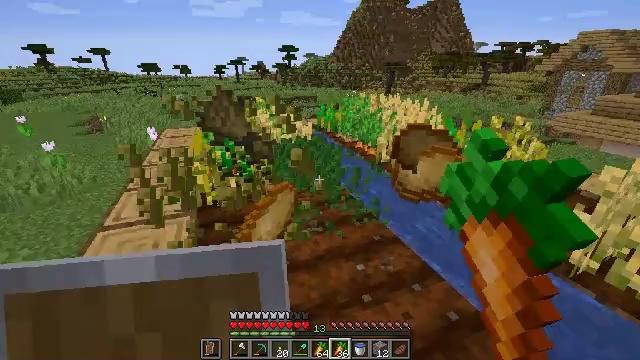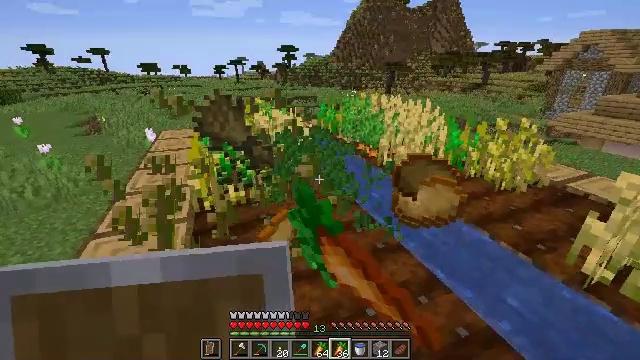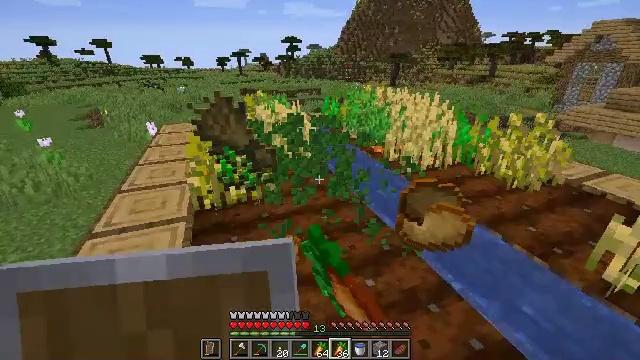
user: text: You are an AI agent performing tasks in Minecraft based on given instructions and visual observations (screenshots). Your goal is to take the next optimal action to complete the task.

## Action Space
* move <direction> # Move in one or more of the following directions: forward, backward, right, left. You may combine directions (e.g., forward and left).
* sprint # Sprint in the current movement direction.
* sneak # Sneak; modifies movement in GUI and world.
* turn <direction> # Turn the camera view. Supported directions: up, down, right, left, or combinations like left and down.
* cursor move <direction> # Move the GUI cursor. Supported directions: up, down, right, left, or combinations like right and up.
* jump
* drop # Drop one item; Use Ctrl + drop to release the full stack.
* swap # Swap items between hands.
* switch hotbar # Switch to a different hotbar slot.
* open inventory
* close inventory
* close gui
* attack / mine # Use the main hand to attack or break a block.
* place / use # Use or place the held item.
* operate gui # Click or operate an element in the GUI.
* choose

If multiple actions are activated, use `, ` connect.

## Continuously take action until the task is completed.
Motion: motion action
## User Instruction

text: Mine potatoes from the farmland.
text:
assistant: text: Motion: move forward, attack / mine
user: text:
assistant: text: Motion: move forward, turn down, attack / mine
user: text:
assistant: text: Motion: attack / mine